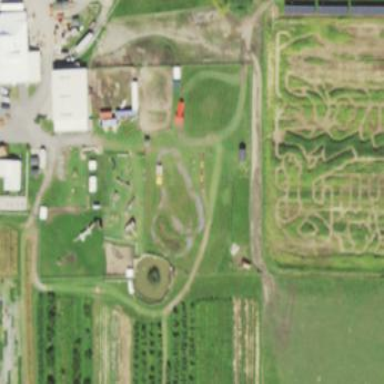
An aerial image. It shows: Karting track on pitch designated for leisure land.